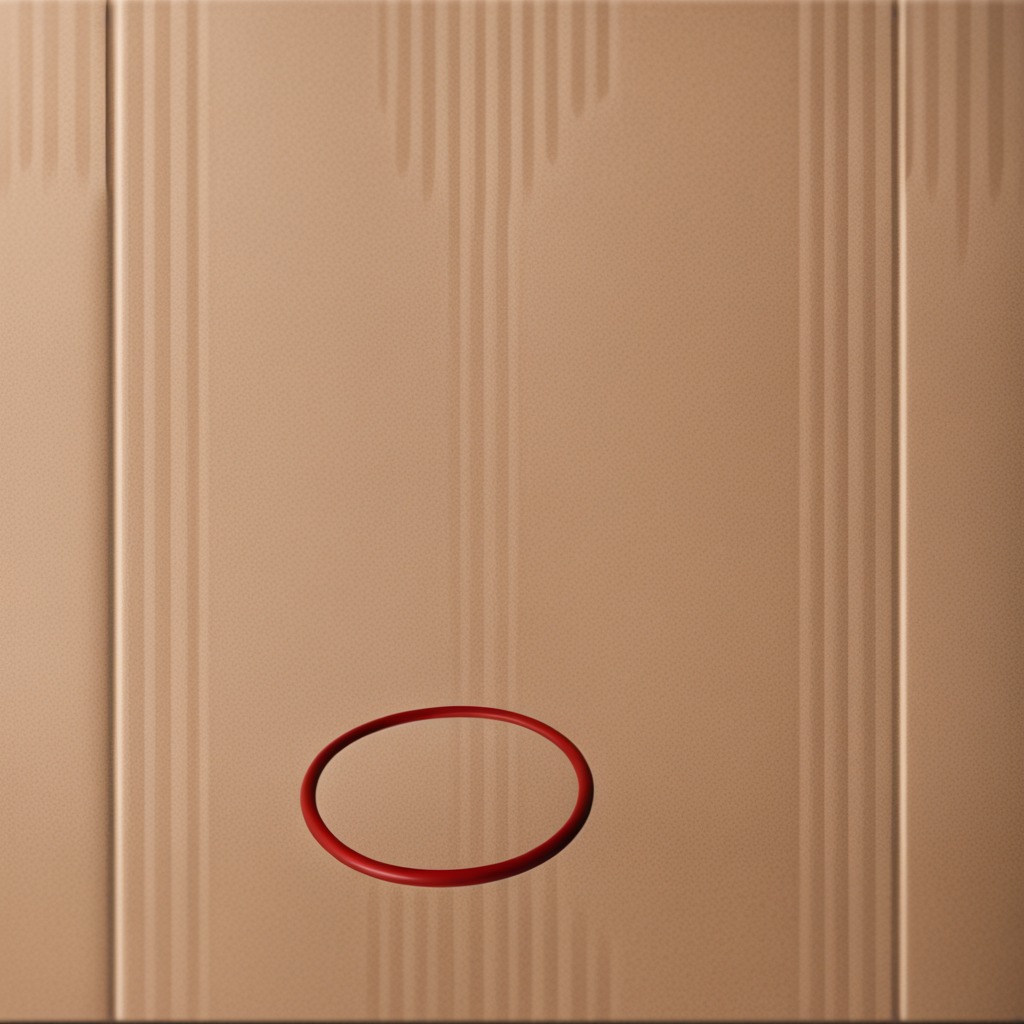
A rubber O-ring is lying on the cardboard box surface in an outdoor workshop during daytime bright natural light soft shadows slightly creased but